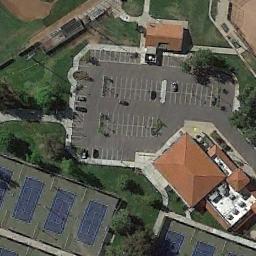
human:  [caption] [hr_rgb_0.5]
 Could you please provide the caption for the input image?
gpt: At the top of the picture is a tennis court with only a small blue part .

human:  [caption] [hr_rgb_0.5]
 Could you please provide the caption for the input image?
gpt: Tennis court next to buildings and parking lot with trees nearby .

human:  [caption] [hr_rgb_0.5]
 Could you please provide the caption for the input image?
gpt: The tennis court is on the grass next to some buildings and parking lot .

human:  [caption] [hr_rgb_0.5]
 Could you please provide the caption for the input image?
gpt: There are many buildings of different shapes beside the tennis courts .

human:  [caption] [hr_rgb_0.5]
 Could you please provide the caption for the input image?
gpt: The tennis courts are beside a parking lot with some cars .